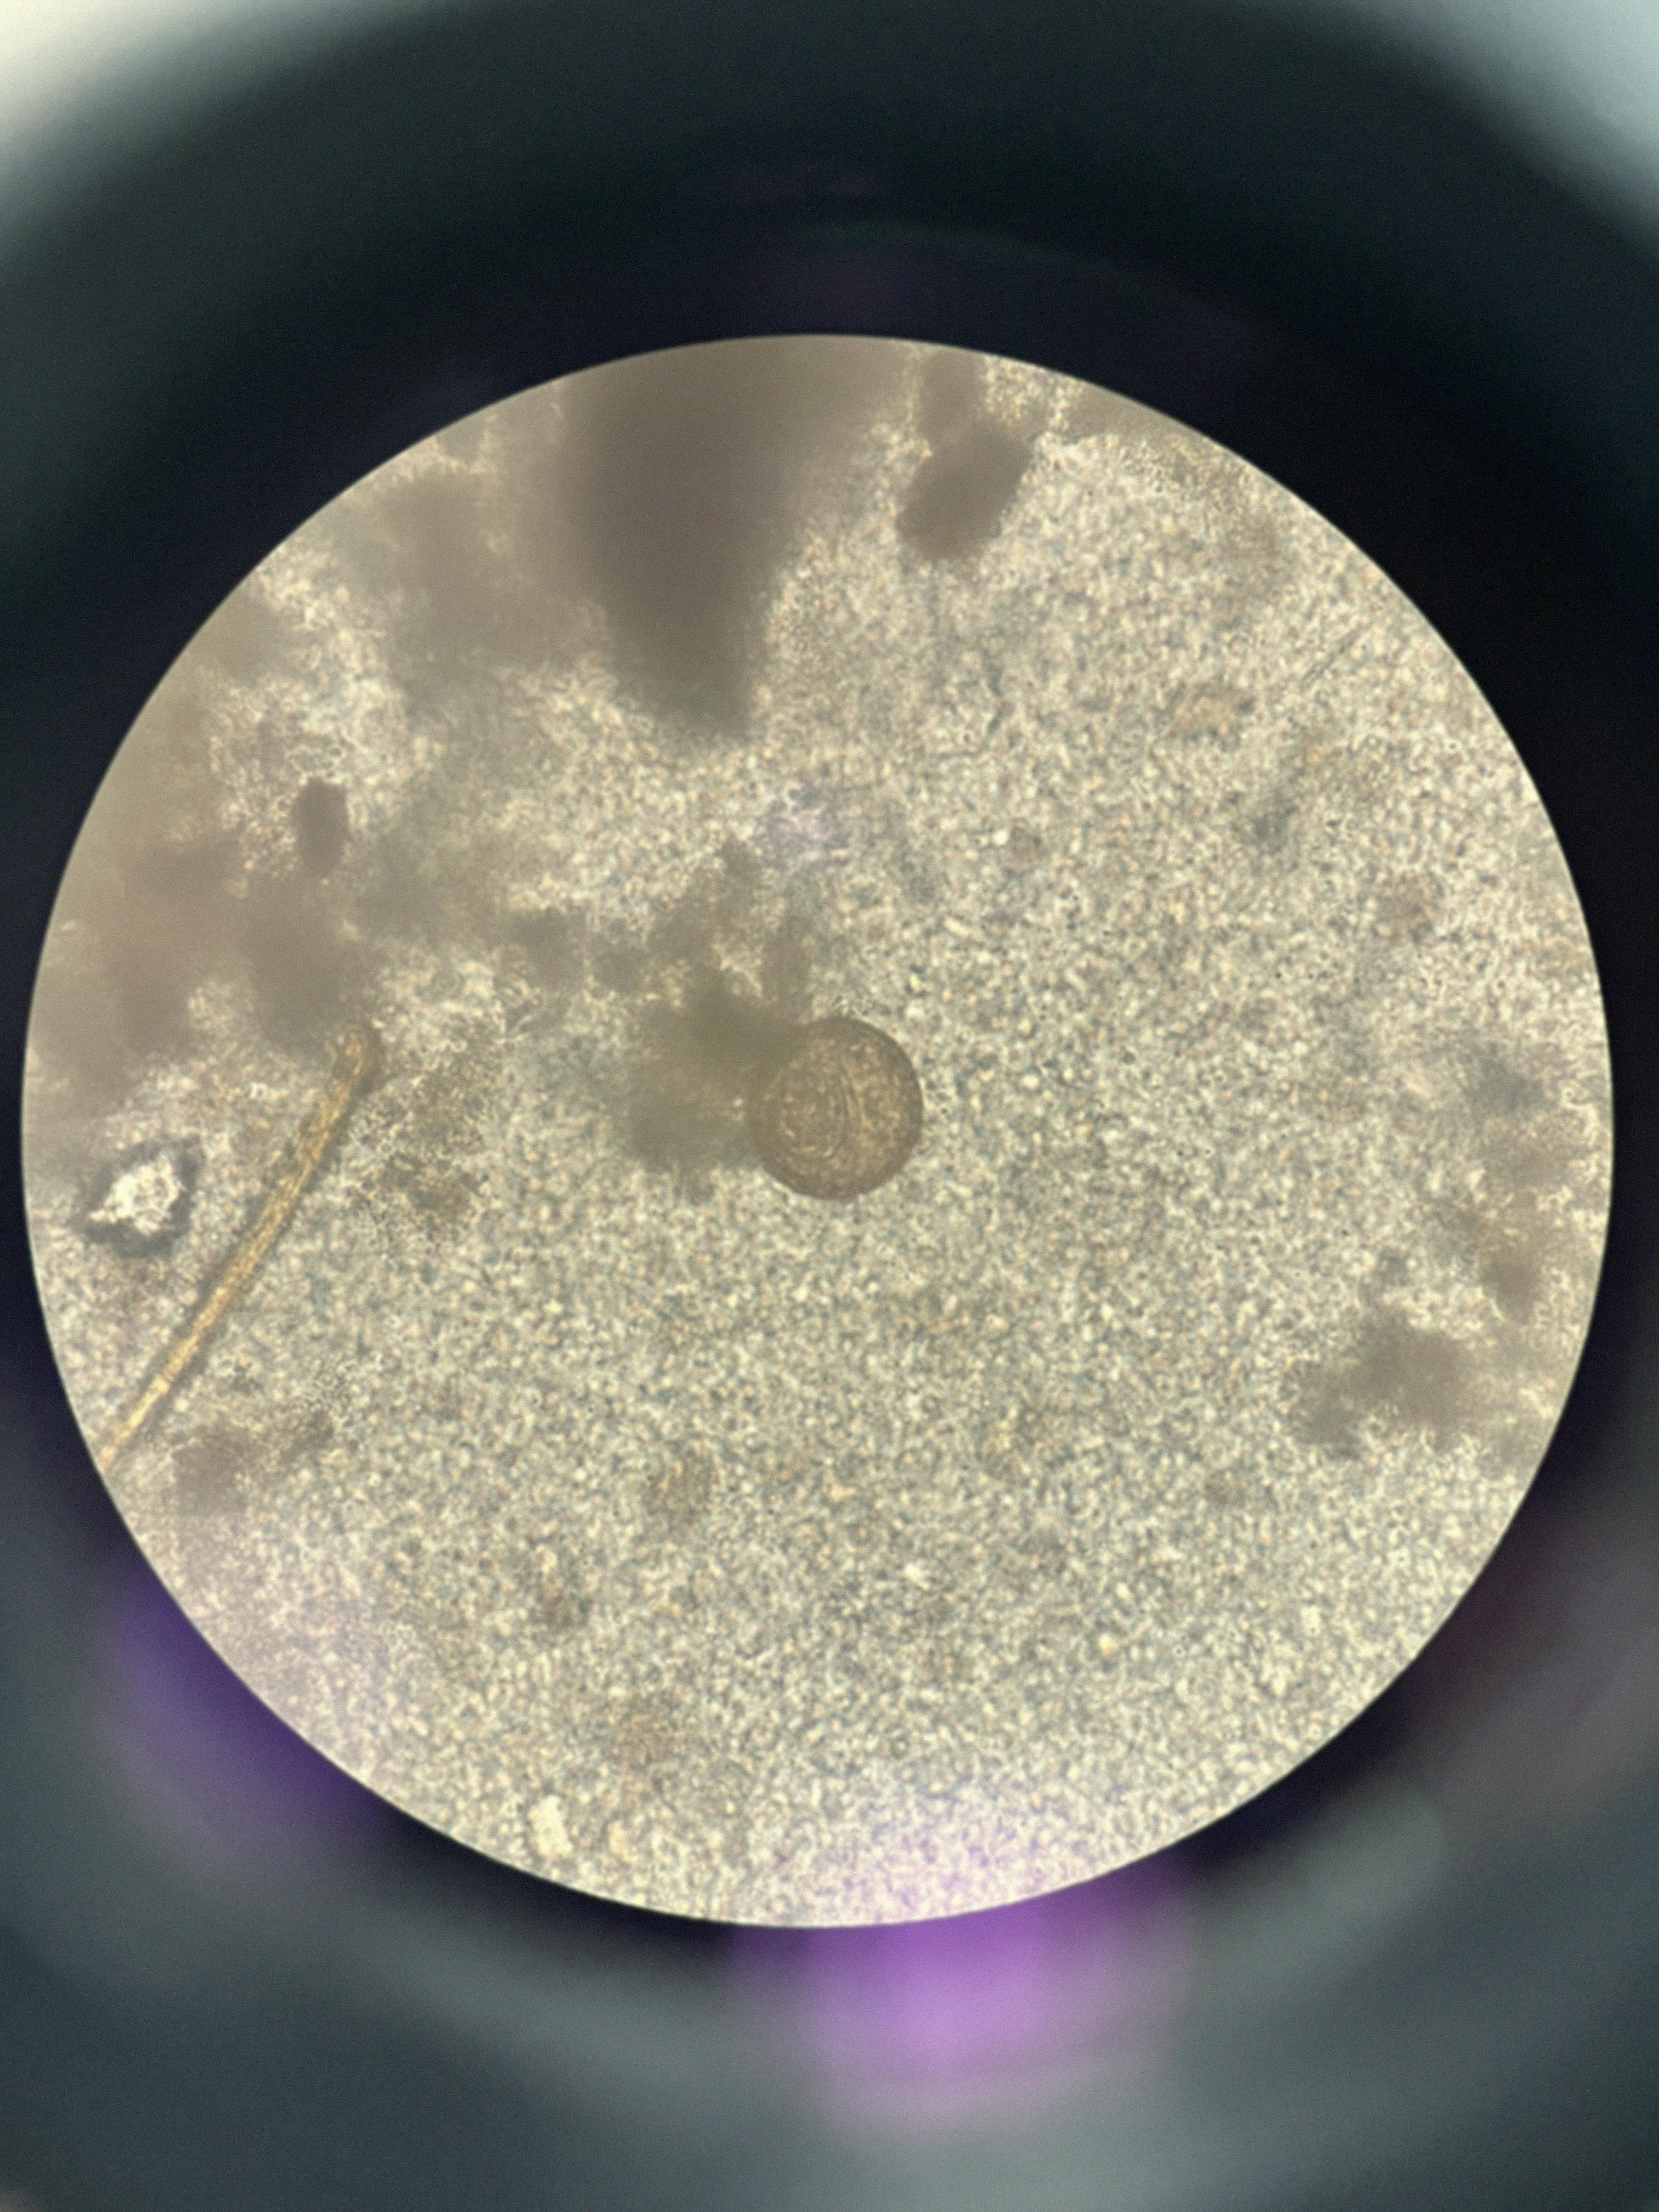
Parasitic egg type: Hymenolepis diminuta